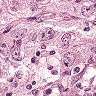
Metastatic tissue present: yes